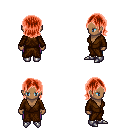
a pixel art fantasy rpg character, female body template, human, dark skin, brown robe, magenta pants, red long bangs hairstyle, metal boots, four views (front, back, left, right), 2x2 character sprite sheet, small pixel art, hard edges, no anti-aliasing